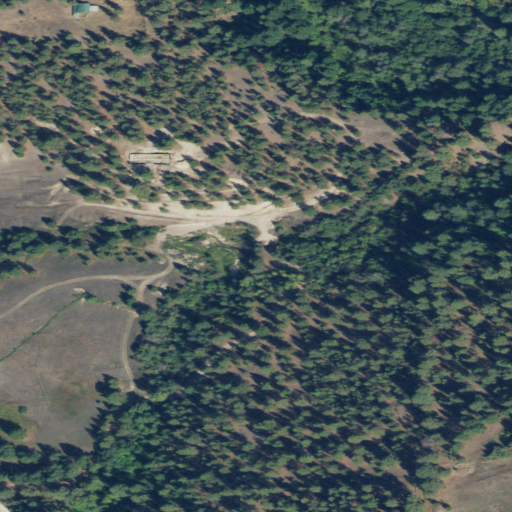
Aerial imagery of valley in Montana named Sheridan Gulch containing evergreen forest, shrub, grassland, woody wetlands, and open development